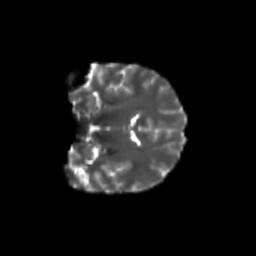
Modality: T2w
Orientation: coronal
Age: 20
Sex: female
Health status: healthy
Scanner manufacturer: philips
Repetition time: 7.395 s
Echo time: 0.08599 s